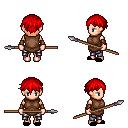
a pixel art fantasy rpg character, female body template, human, light skin, brown tunic, metal pants, red short bangs hairstyle, cloth bracers, black slippers, spear, four views (front, back, left, right), 2x2 character sprite sheet, small pixel art, hard edges, no anti-aliasing